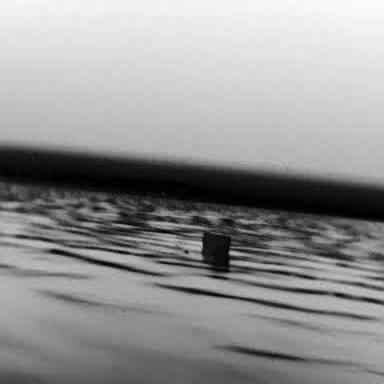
There is a fishing_boat in the infrared image.